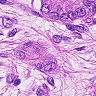
Metastatic tissue present: yes